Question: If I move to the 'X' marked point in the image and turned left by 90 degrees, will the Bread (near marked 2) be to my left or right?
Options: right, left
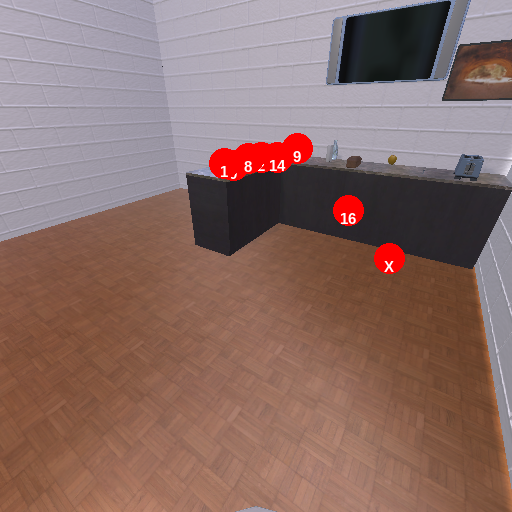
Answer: right